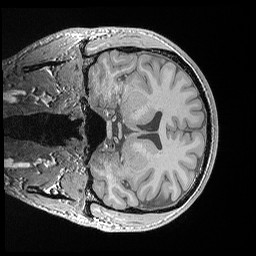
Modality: T1w
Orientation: coronal
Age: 24
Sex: male
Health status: healthy
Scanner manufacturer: siemens
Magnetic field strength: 3 T
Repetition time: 0.02 s
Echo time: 0.00492 s